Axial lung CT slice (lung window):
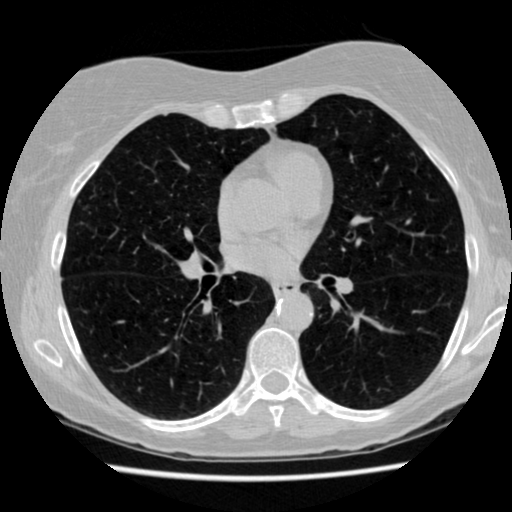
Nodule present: no